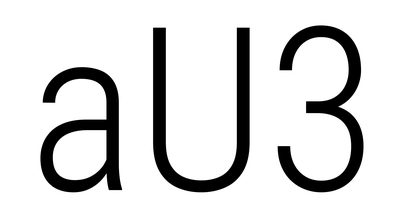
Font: Roboto_Condensed_Light